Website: lowes
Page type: payment
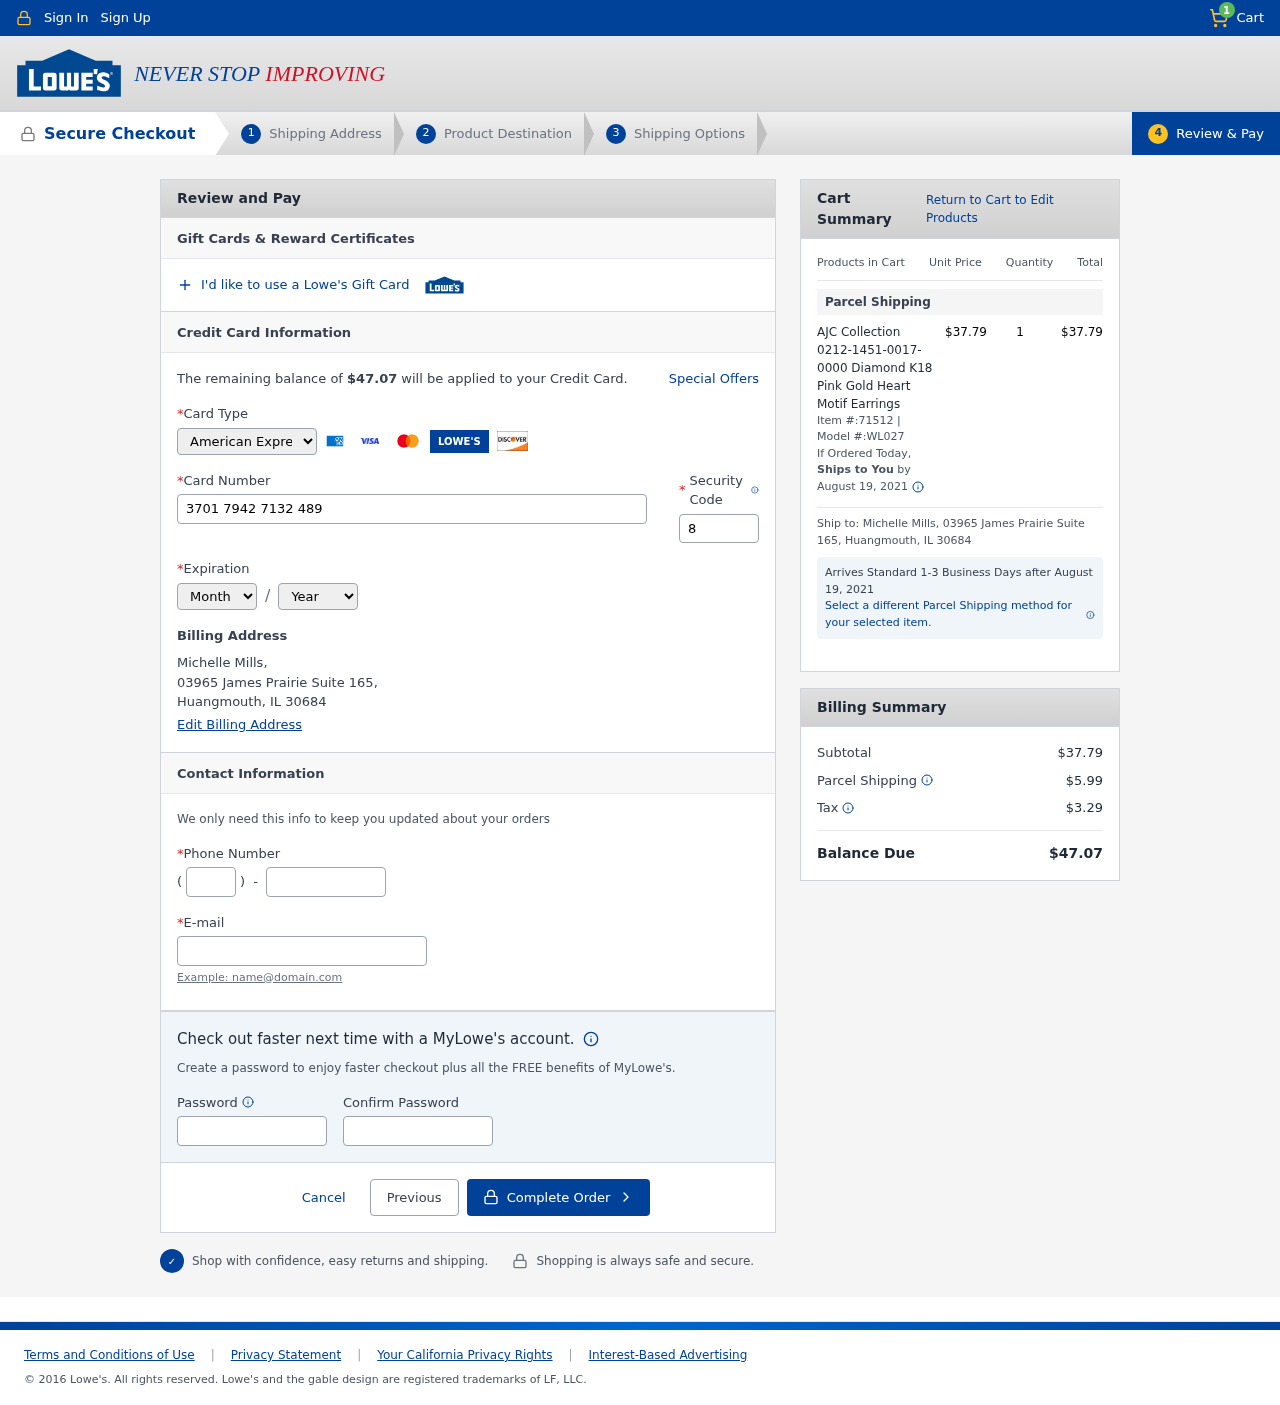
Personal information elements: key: PII_CARD_CVV
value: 8248
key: PII_CARD_EXPIRY_MONTH
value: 01
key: PII_CARD_EXPIRY_YEAR
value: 28
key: PII_CARD_NUMBER
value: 3701 7942 7132 489
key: PII_CARD_TYPE
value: American Express
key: PII_CITY_STATE_ZIP
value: Huangmouth, IL 30684
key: PII_EMAIL
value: michelle_mills@hotmail.com
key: PII_FULLNAME
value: Michelle Mills,
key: PII_PHONE
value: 9989222529
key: PII_PHONE_AREA
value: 998
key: PII_STREET
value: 03965 James Prairie Suite 165,
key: PII_FULLNAME2
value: Michelle Mills
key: PII_STREET2
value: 03965 James Prairie Suite 165
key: PII_CITY_STATE_ZIP2
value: Huangmouth, IL 30684
Product elements: key: PRODUCT1_NAME
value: AJC Collection 0212-1451-0017-0000 Diamond K18 Pink Gold Heart Motif Earrings
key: PRODUCT1_PRICE
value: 37.79
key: PRODUCT1_QUANTITY
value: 1
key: PRODUCT1_ITEM
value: Item #:71512
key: PRODUCT1_MODEL
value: Model #:WL027
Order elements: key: ORDER_NUM_ITEMS
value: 1
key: ORDER_TOTAL
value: $47.07
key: ORDER_SHIPPING_DATE
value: August 19, 2021
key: ORDER_SUBTOTAL
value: $37.79
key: ORDER_SHIPPING_DATE2
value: August 19, 2021
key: ORDER_SHIPPING_COST
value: $5.99
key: ORDER_TAX
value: $3.29